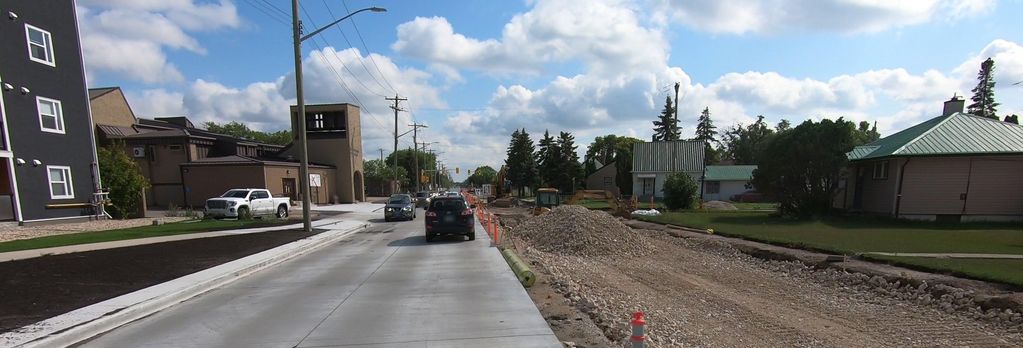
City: winnipeg